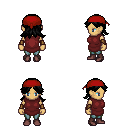
a pixel art fantasy rpg character, female body template, human, tanned skin, maroon tunic, teal pants, black loose hair, red bandana, leather bracers, maroon shoes, four views (front, back, left, right), 2x2 character sprite sheet, small pixel art, hard edges, no anti-aliasing